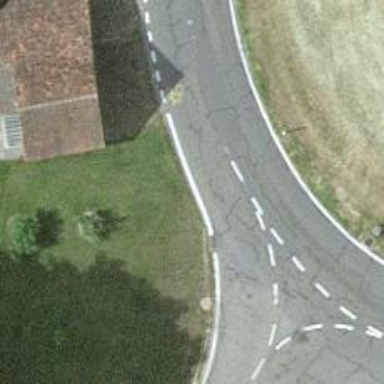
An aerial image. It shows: Tertiary road with asphalt surface.